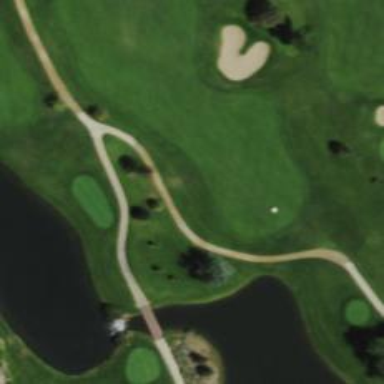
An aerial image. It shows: Well-maintained golf cart path.